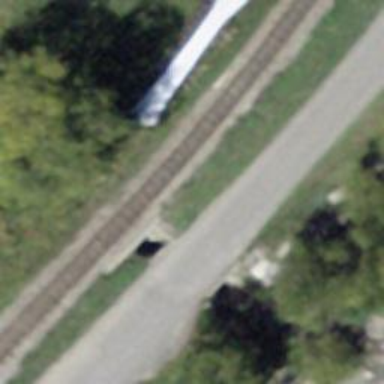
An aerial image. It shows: Preserved narrow-gauge railway bridge with one track.